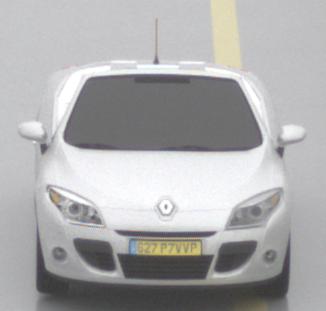
Make: Renault
Model: Mégane Coupé-Cabriolet 1.6 16V 110
Detailed model: Mégane (III) Coupé-Cabriolet
Model produced from: 2010/06
Model produced until: 2013/03
Doors: 2
Color: white
Road condition: wet road
Daytime: midday
Contrast: low contrast